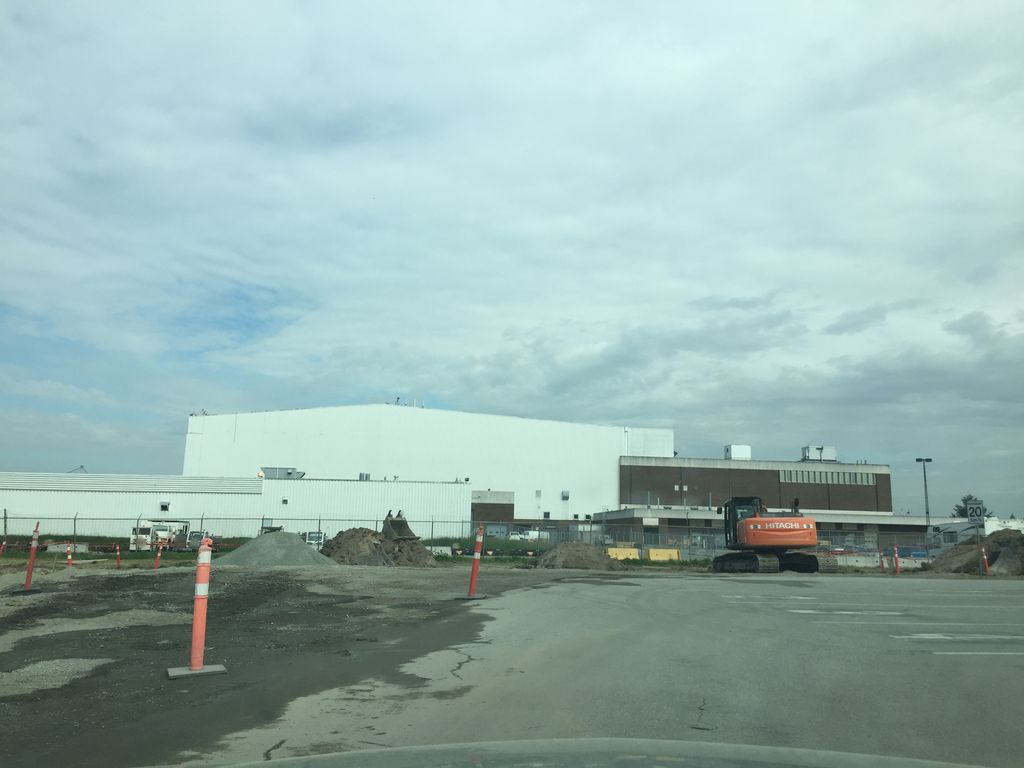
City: vancouver